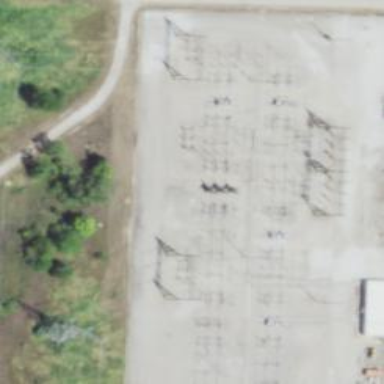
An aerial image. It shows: Switch for power supply.